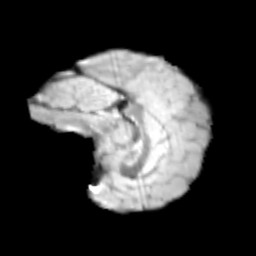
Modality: T2w
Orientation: sagittal
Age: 13
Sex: female
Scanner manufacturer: siemens
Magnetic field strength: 3 T
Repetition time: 3.8 s
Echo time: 0.07 s